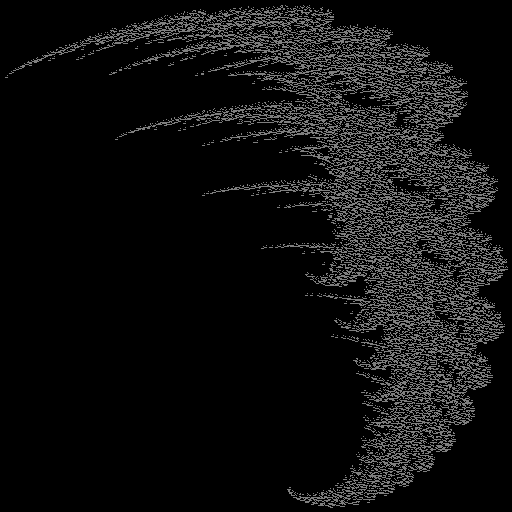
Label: snowdrift